Field crop: maize
Growth stage: 2
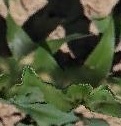
Species: maize